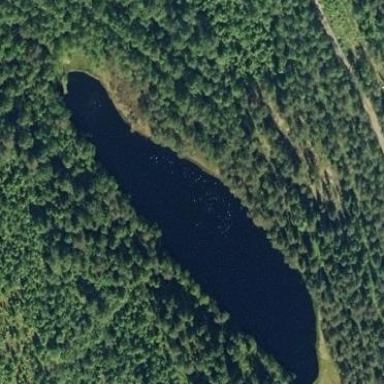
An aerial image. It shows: Serene lake.